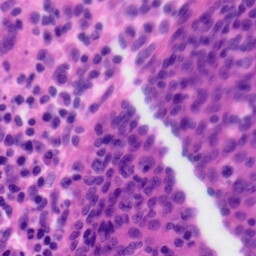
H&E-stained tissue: Tonsil